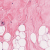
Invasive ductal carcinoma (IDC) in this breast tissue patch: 0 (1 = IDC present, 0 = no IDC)